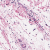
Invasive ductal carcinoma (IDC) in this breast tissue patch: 0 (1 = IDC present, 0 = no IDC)